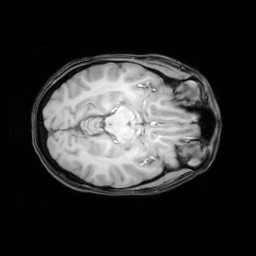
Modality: T1w
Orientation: axial
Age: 25
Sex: female
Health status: healthy
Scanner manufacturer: philips
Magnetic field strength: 3 T
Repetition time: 0.012 s
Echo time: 0.0037 s